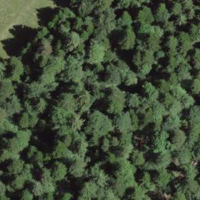
EUNIS habitat code: 43
Species observed at this site:
Mercurialis perennis